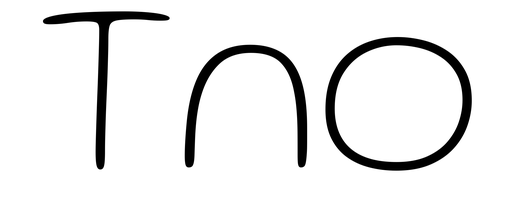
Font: Gluten_Thin